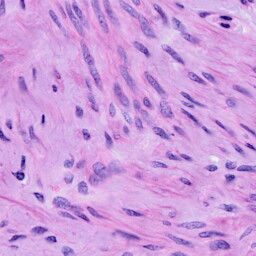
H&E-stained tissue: Cervix